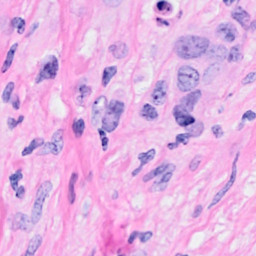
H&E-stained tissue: Breast